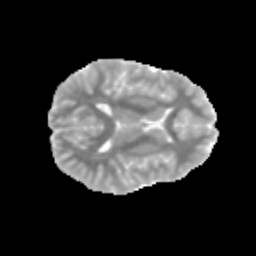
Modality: MD
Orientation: axial
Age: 12
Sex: female
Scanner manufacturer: siemens
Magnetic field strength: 3 T
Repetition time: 3.8 s
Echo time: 0.07 s